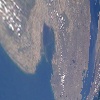
Label: water